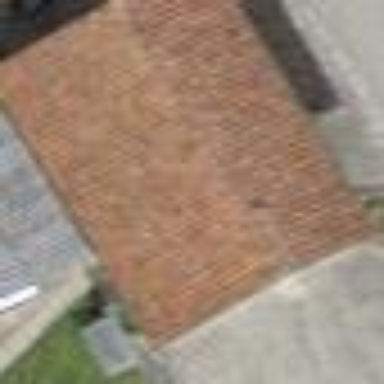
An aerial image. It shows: Garage building.